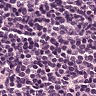
Metastatic tissue present: no